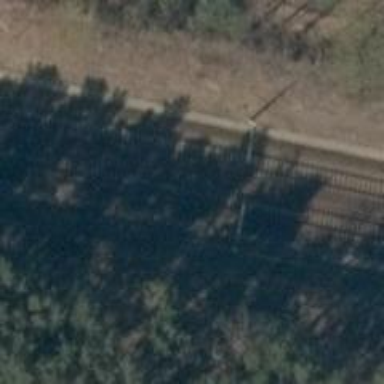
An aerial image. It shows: Railway milestone with catenary mast.